Question: I have this render function that is working:
'''
void RenderFunction(void)
{
++FrameCount;
glClear(GL_COLOR_BUFFER_BIT | GL_DEPTH_BUFFER_BIT);
drawGraph();
drawAxis();
glutSwapBuffers();
glutPostRedisplay();
}
'''
Which is rendering me a point graph. I want to be able to display a small text. I read this artice: <URL>, and the only thing needed to do is copy that function and update my code:
'''
void RenderFunction(void)
{
++FrameCount;
glClear(GL_COLOR_BUFFER_BIT | GL_DEPTH_BUFFER_BIT);
glLoadIdentity();
drawBitmapText("Osama Hosam's OpenGL Tutorials",200,200,0);
drawGraph();
drawAxis();
glutSwapBuffers();
glutPostRedisplay();
}
'''
The renderFunction is called inside 'glutDisplayFunc(RenderFunction);'
Any idea on this. I would like any suggestions because it is not showing anything.
UPDATE:
'''
void drawGraph(){
glBindVertexArray(VaoId);
glEnable(GL_LINE_SMOOTH);
glLineWidth(0);
glDrawElements(GL_LINES, 48, GL_UNSIGNED_BYTE, (GLvoid*)0);
glPointSize(10);
glDrawElements(GL_POINTS, 48, GL_UNSIGNED_BYTE, (GLvoid*)0);
}
void drawAxis(){
glDisable(GL_LINE_SMOOTH);
glBindVertexArray(VaoIdAxis);
glDrawElements(GL_LINES, 4, GL_UNSIGNED_BYTE, (GLvoid*)0);
}
'''

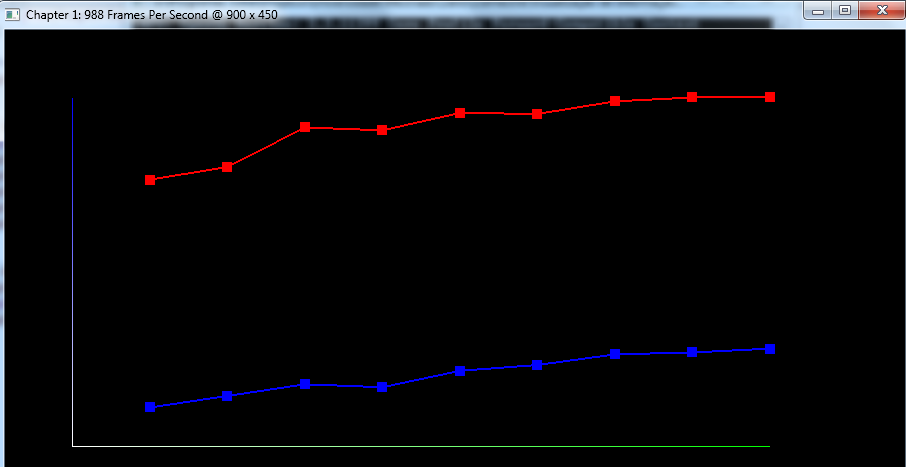
Answer: Question Solved. For some reason, drawBitmapText() is not support in some OpenGL contexts. Initially i had:
'''
glutInitContextVersion(3, 3);
glutInitContextFlags(GLUT_FORWARD_COMPATIBLE);
glutInitContextProfile(GLUT_CORE_PROFILE);
'''
Which preventing the application from rendering the text. I just commented out that 3 lines and everything went great.